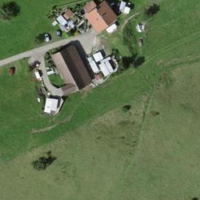
EUNIS habitat code: 24
Species observed at this site:
Milvus milvus